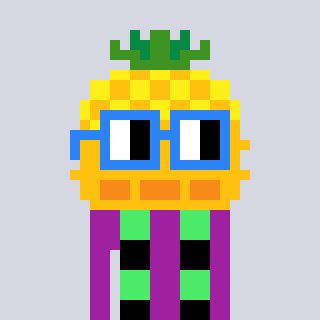
a pixel art character with square blue glasses, a pineapple-shaped head and a magenta-colored body on a cool background